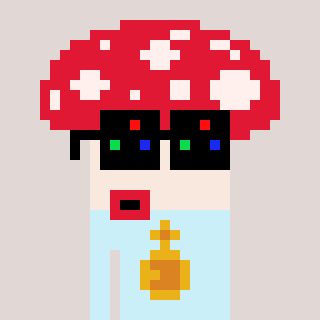
a pixel art character with square black sunglasses, a mushroom-shaped head and a cold-colored body on a warm background